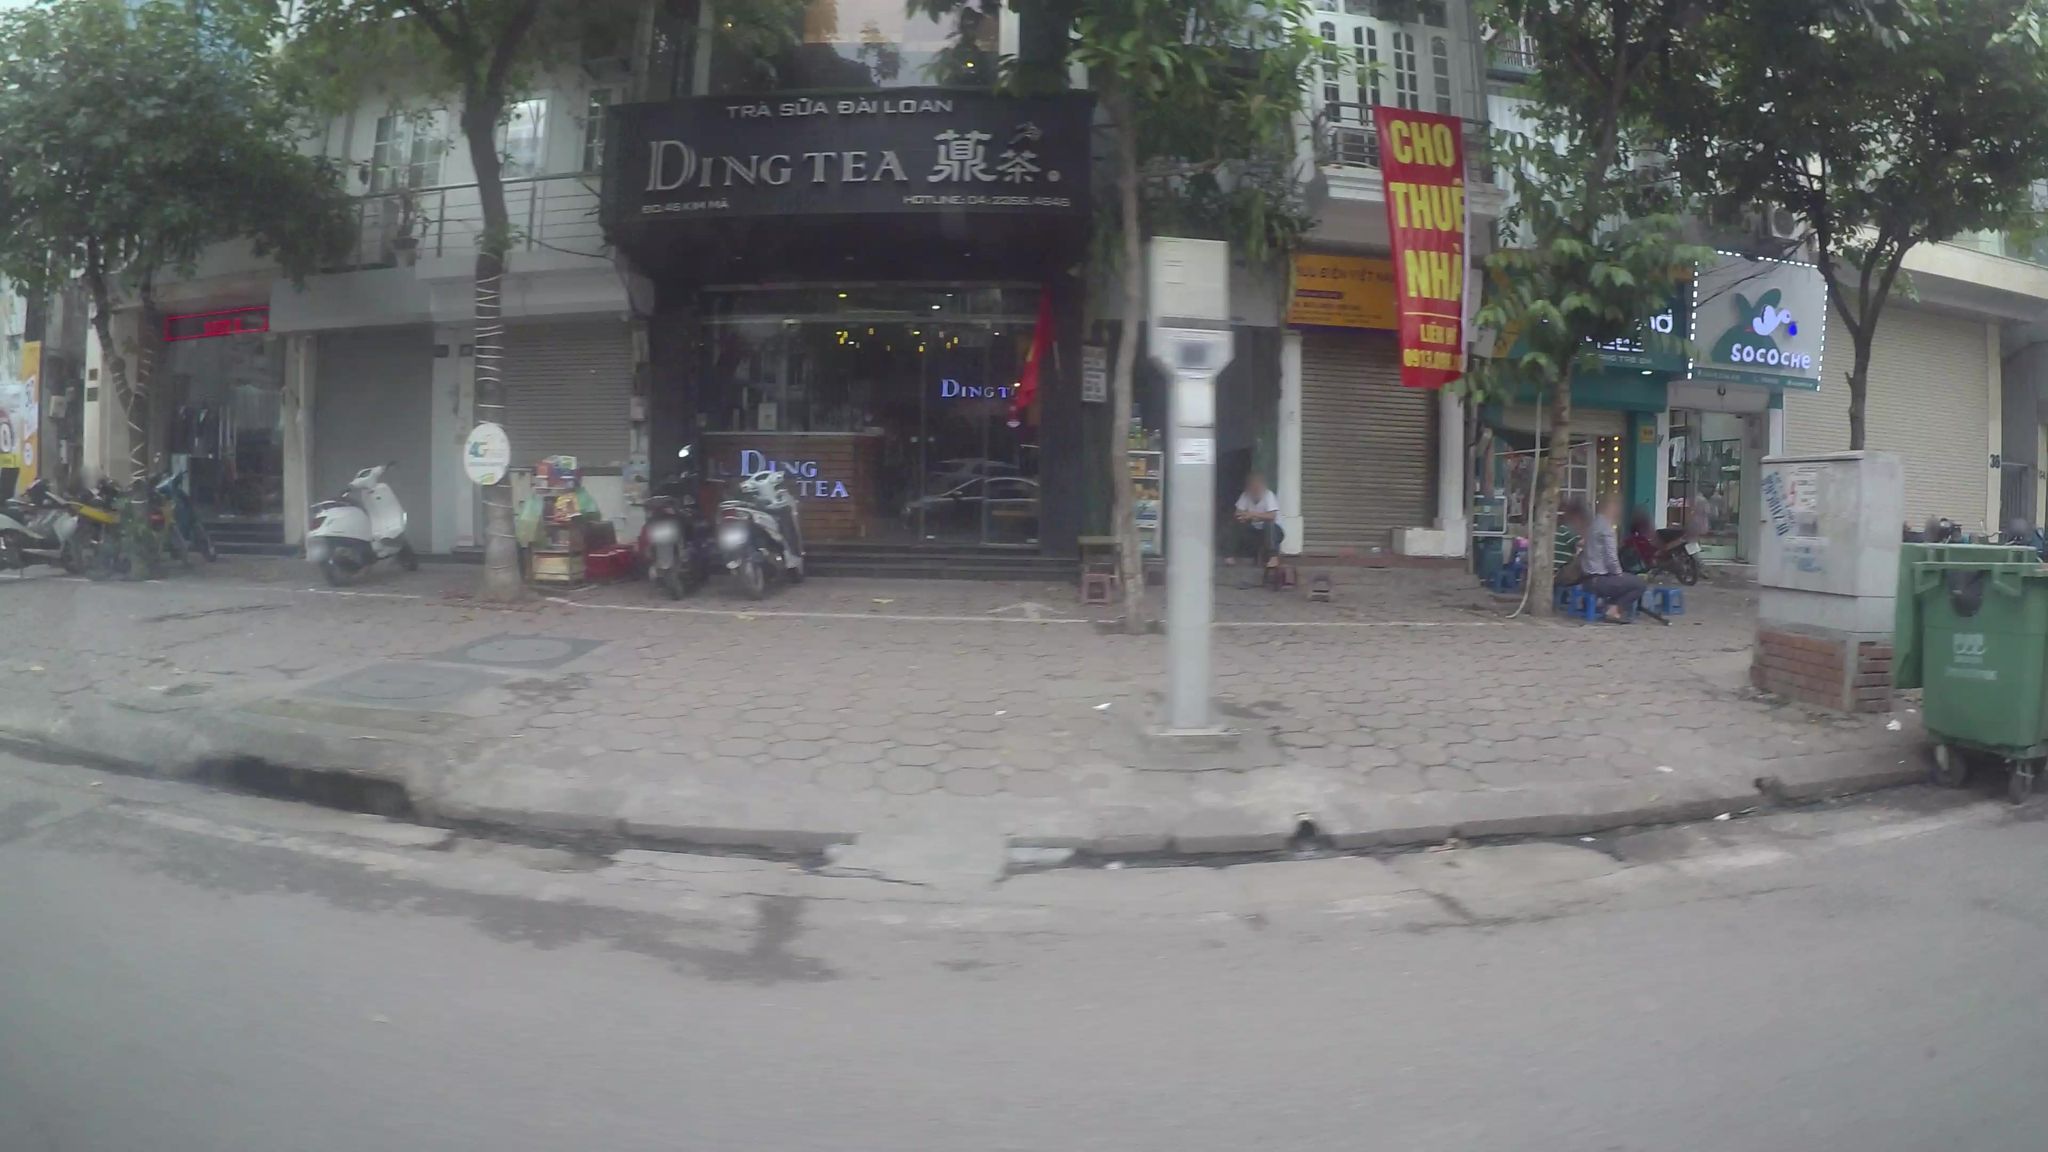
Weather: clear
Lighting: day
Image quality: good
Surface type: walking surface
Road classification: footway
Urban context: urban centre
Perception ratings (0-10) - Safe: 6.25, Lively: 9.24, Beautiful: 2.48, Boring: 1.51, Depressing: 7.82, Wealthy: 5.75